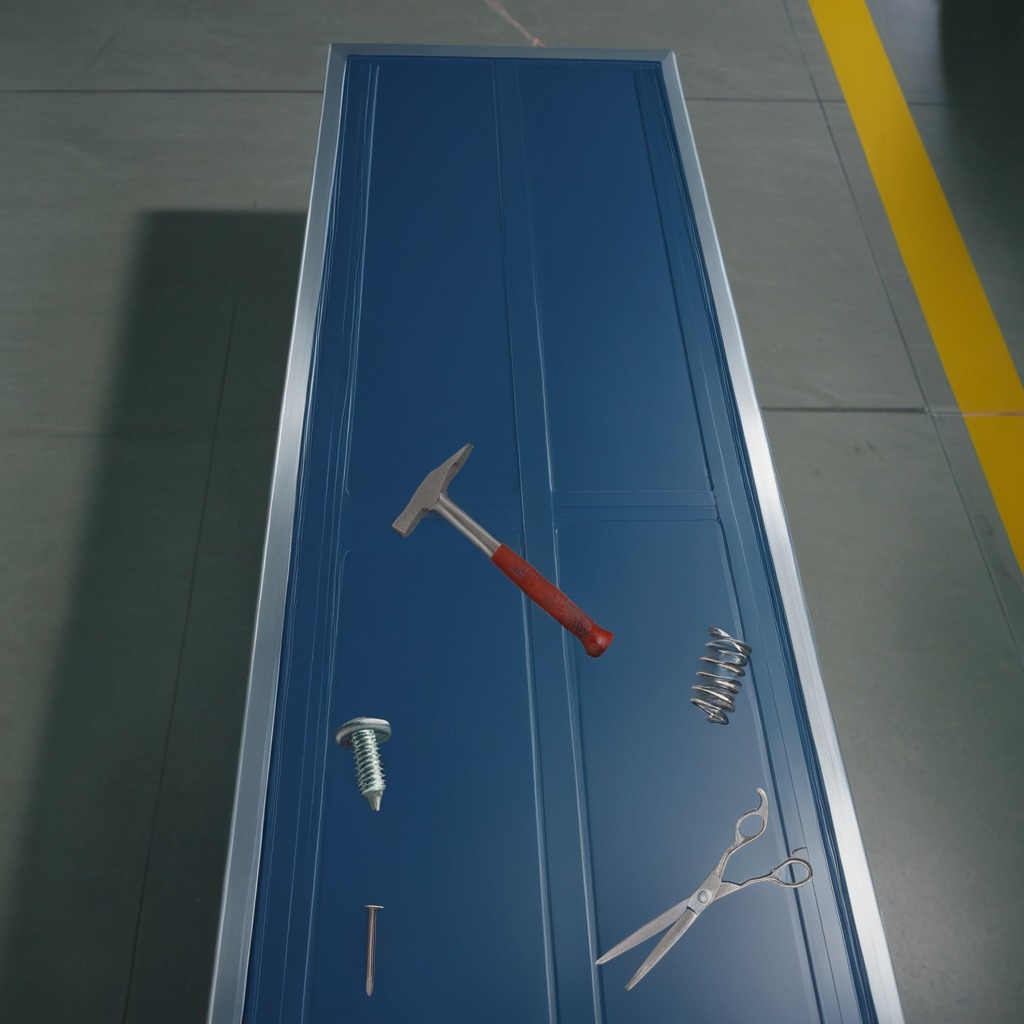
A metal machine screw, an iron nail, a hammer, a coiled metal spring, and a pair of scissors are lying on the toolbox surface in an airplane hangar workshop 8K.